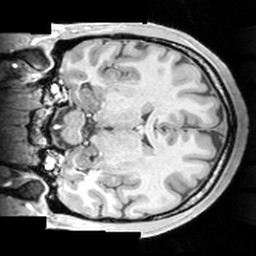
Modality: T1w
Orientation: coronal
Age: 26
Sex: male
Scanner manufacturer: siemens
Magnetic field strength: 3 T
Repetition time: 1.63 s
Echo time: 0.00311 s